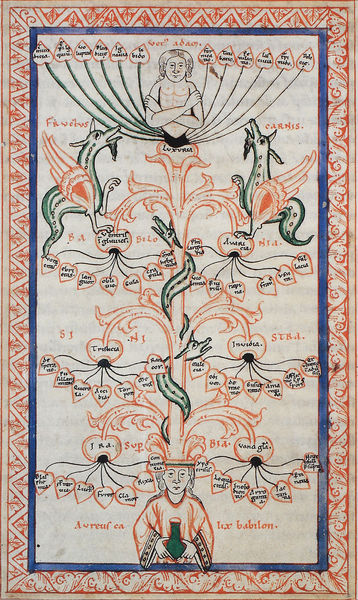
Titel: Speculum virginum
Institution: Köln, Historisches Archiv
Schlagwörter: baum, blau, blätter, flügel, kopf, mann, nackt, grün, frau, rot, tier, tiere, rahmen, stamm, mantel, schrift, rand, stämme, asiatisch, schlange, wollust, mittelalter, drachen, rahnen, monster, wachsen, buchmalerei, stammbaum, buchmalerie, babylon, babilon, luxuria, lix, ea